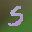
Label: 5